Question: The system consists of one central SQL server and two or more satellite servers. The satellite servers collect the measured data and send them to the central server. See the picture:

(The picture was taken from the official <URL>
I need to make the act of adding another satelite SQL as simple as possible. I mean, setting the newly added satelite SQL should possibly be the same as of the other satelite SQL machines. Is it possible at all?
All SQL servers are located in the same domain, no certificate-based encryption is neccessary -- at least not now. The ease and speed of deployment is the priority now. The security can be improved in the later phase.
In other words, can the satelite SQL use the same message types, the same contract-creation code, the same end-point setting,...
I am a bit confused with routing and target binding. Can you comment on that?
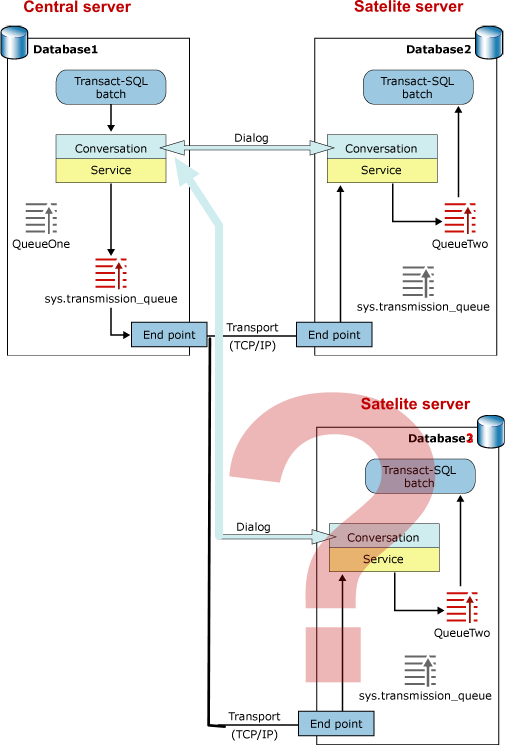
Answer: The absolute simplest of the simplest to deploy is the following config:
1. Use the same message types and contracts every where. This is a must in any situations, so it kind of goes without saying.
2. Do no use dialog security. simply GRANT SEND ON SERVICE::[<servicename>] TO [public] everywhere. This eliminates the need for database certificates and remote service bindings.
3. Do use certificates for endpoints, but do not exchange them (export, import, create login etc). There is a trick: GRANT CONNECT ON ENDPOINT::[<brokerendpointname>] TO [public] allows two endpoints to connect using SSL (certificates) even w/o exchanging certificates.
4. Use transport routing (meaning enable the special TRANSPORT route and name your services using the [tcp://hostname:port/servicename] convention.
Let me explain why I'm recommending this setup:
- - 'public''domain\machine$'-
This configuration is really as close as you get to 'plug-and-play'. New machines can join the communication with any existing SQL Server SSB services immediately .
Here is an example of how to configure a machines for such a deployment. Say you want to start by deploying the central server on 'MACHINE1':
'''
use master;
go
create database master key...
create certificate [MACHINE1] with subject 'MACHINE1';
create endpoint BROKER as tcp (listener_port 4022) for service_broker
(authentication certificate [MACHINE1]);
grant connect on endpoint::BROKER to [public];
go
use db1;
create message type...
create contract ...
create queue ...
create service [tcp://MACHINE1:4022/CentralService]
on ...
([...]);
grant send on service::[tcp://MACHINE1:4022/CentralService] to [public];
create route transport with address = 'TRANSPORT';
go
'''
That's it. Now let ad a node, say on host MACHINE2:
'''
use master;
go
create database master key...
create certificate [MACHINE2] with subject 'MACHINE2';
create endpoint BROKER as tcp (listener_port 4022) for service_broker
(authentication certificate [MACHINE2]);
grant connect on endpoint::BROKER to [public];
go
use db2;
create message type...
create contract ...
create queue ...
create service [tcp://MACHINE2:4022/Satellite]
on ...
([...]);
grant send on service::[tcp://MACHINE2:4022/Satellite] to [public];
create route transport with address = 'TRANSPORT';
go
'''
That's it. Now two things happen:
- - '[tcp://machine:port/service]'
The best thing is how you add a new node, say MACHINE3:
'''
use master;
go
create database master key...
create certificate [MACHINE3] with subject 'MACHINE3';
create endpoint BROKER as tcp (listener_port 4022) for service_broker
(authentication certificate [MACHINE3]);
grant connect on endpoint::BROKER to [public];
go
use db2;
create message type...
create contract ...
create queue ...
create service [tcp://MACHINE3:4022/Satellite]
on ...
([...]);
grant send on service::[tcp://MACHINE3:4022/Satellite] to [public];
create route transport with address = 'TRANSPORT';
go
'''
Now, , the new node MACHINE3 can exchange messages with the central service, and actually with the Satellite of MACHINE2 too, if needed. The endpoints are accepting to connect so MACHINE3 is welcome, and the service names used are auto-routed by the special TRANSPORT routing mechanism. This is the beauty of this configuration, the plug-and-play: adding a new node requires 0 config on the other nodes.
So what gives? The biggest problem is security. Any employee can download SQL Server Express on his desktop, set up an unauthorized Satellite node and start exchanging messages with the Central service. There really isn't anything to stop him, you have explicitly open all gates. A more subtle problem is when a service . When the service '[tcp://MACHINE3:4022/Satellite]' is moved (eg. via database backup/restore) to 'MACHINE4' the name of the service is still a valid TRANSPORT route syntax name, but is . Depending on how important is to preserve existing conversation, you can choose to nuke the service and create a new one, named '[tcp://MACHINE4:4022/Satellite]' and party (you cannot a service, you must drop and create a new one). maintaining existing conversation is critical then there are workarounds, as adding an route for it on the Central service database will take precedence over the last-resort TRANSPORT route and messages will be redirected correctly. The important thing is that solutions :)